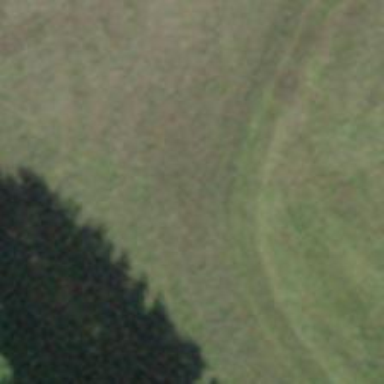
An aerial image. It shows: Grass track with grade3 track type.